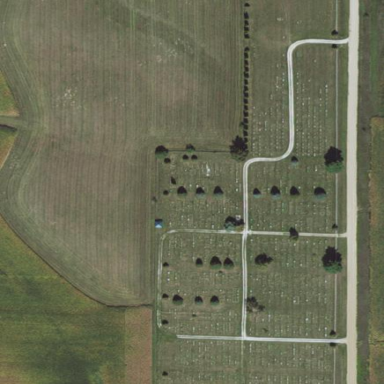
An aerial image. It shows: Cemetery.